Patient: sex M, age 29
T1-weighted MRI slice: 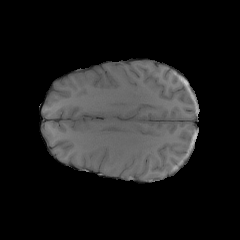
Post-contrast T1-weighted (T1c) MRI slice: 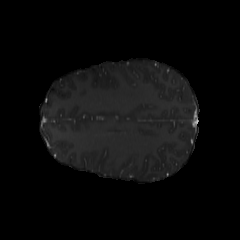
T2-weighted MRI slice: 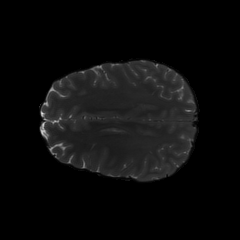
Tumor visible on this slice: no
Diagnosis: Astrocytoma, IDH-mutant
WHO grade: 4